Question: I am trying to create Voronoi polygons (aka Dirichlet tessellations or Thiessen polygons) within a fixed geographic region for a set of points. However, I am having trouble finding a method in R that will bound the polygons within the map borders. My main goal is to get accurate area calculations (not simply to produce a visual plot). For example, the following visually communicates what I'm trying to achieve:
'''
library(maps)
library(deldir)
data(countyMapEnv)
counties <- map('county', c('maryland,carroll','maryland,frederick', 'maryland,montgomery', 'maryland,howard'), interior=FALSE)
x <- c(-77.208703, -77.456582, -77.090600, -77.035668, -77.197144)
y <- c(39.188603, 39.347019, 39.672818, 39.501898, 39.389203)
points(x,y)
vt <- deldir(x, y, rw=counties$range)
plot(vt, wlines="tess", lty="solid", add=TRUE)
'''
which produces the following:

Conceptually I want to intersect 'counties' with 'vt' which should provide a set of polygons bounded by the county borders and accurate area calculations for each. Right now, 'vt$summary' provides area calculations for each polygon, but they are obviously overstated for all but the one interior polygon, and 'deldir()' appears to only accept rectangular enclosings for its 'rw' argument. I am new to R's geospacial capabilities, so am open to other approaches beyond what I outlined above.
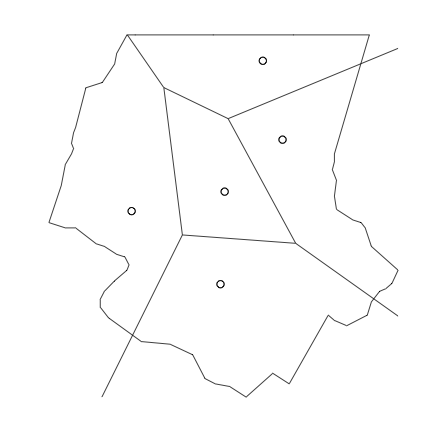
Answer: You should be able to use the 'spatstat' function 'dirichlet' for this.
The first task is to get the counties converted into a spatstat observation window of class 'owin' (code partially based on the answer by @jbaums):
'''
library(maps)
library(maptools)
library(spatstat)
library(rgeos)
counties <- map('county', c('maryland,carroll', 'maryland,frederick',
'maryland,montgomery', 'maryland,howard'),
fill=TRUE, plot=FALSE)
# fill=TRUE is necessary for converting this map object to SpatialPolygons
countries <- gUnaryUnion(map2SpatialPolygons(counties, IDs=counties$names,
proj4string=CRS("+proj=longlat +datum=WGS84")))
W <- as(countries, "owin")
'''
Then you just put the five points in the 'ppp' format, make the Dirichlet tesslation and calctulate the areas:
'''
X <- ppp(x=c(-77.208703, -77.456582, -77.090600, -77.035668, -77.197144),
y=c(39.188603, 39.347019, 39.672818, 39.501898, 39.389203), window = W)
y <- dirichlet(X) # Dirichlet tesselation
plot(y) # Plot tesselation
plot(X, add = TRUE) # Add points
tile.areas(y) #Areas
'''